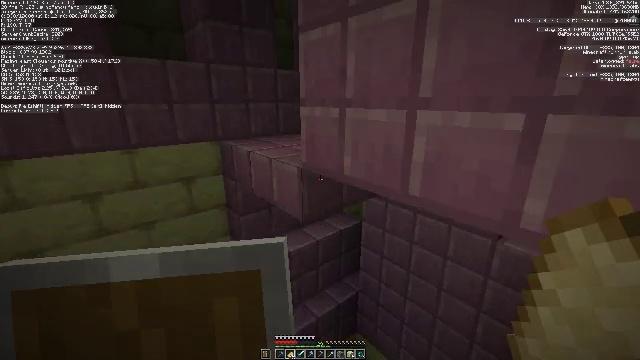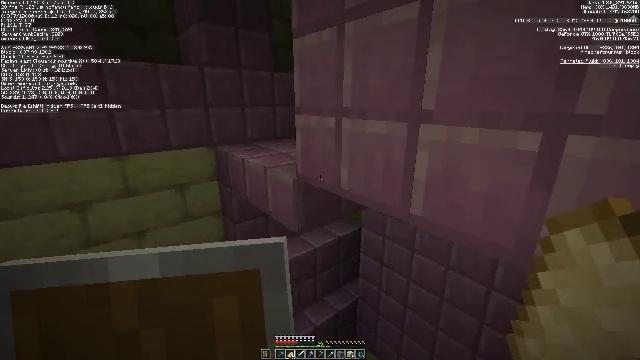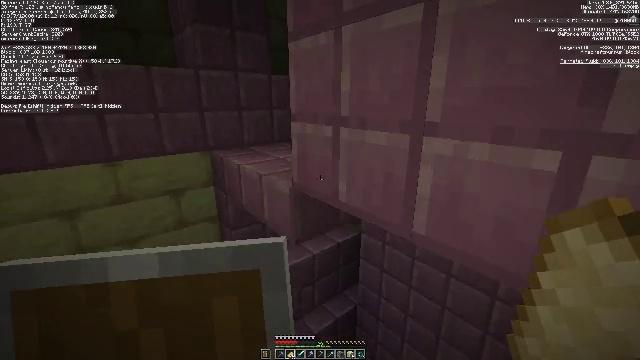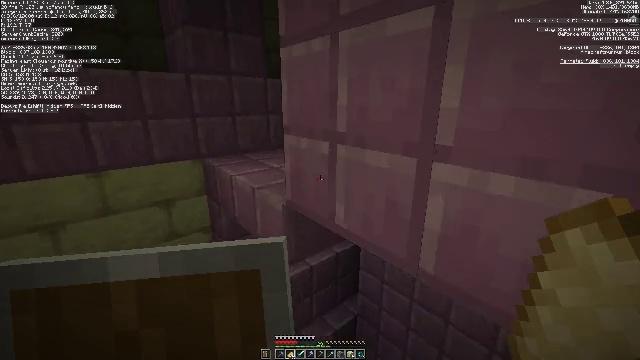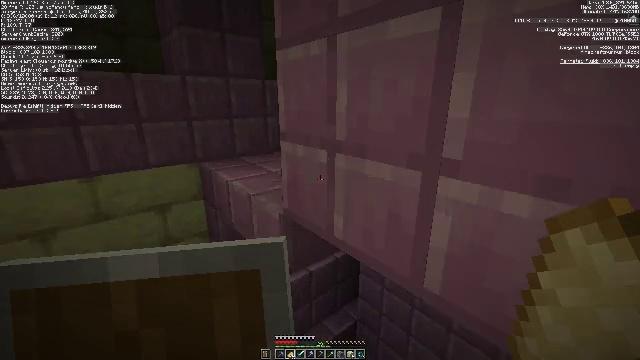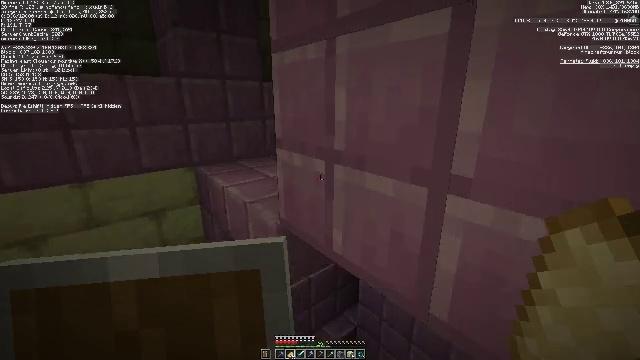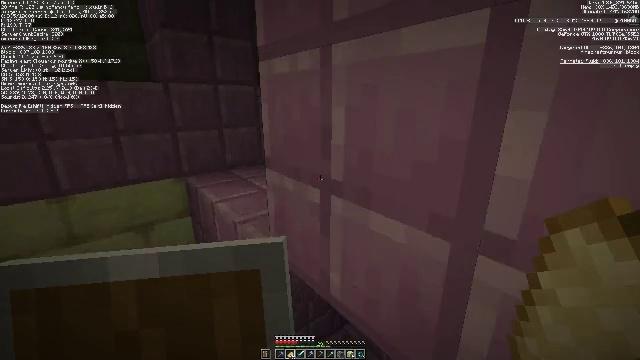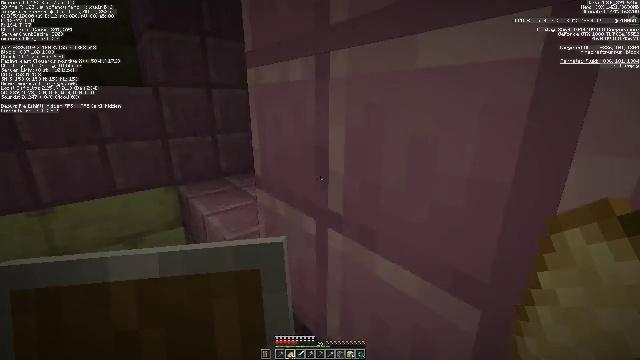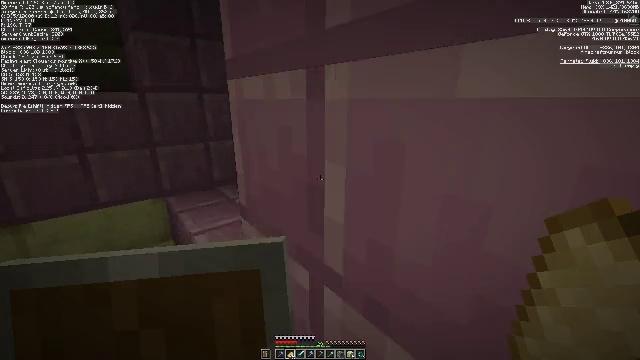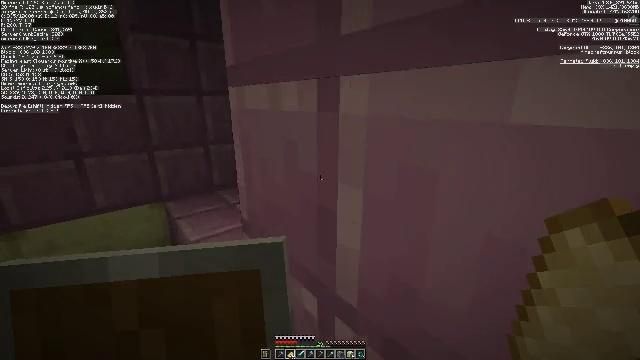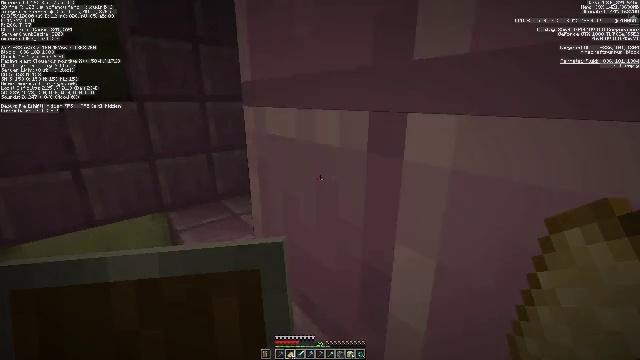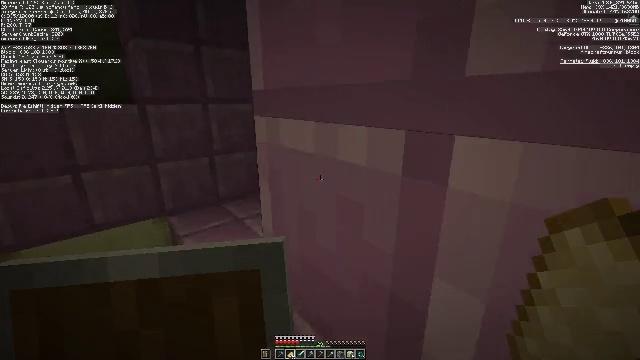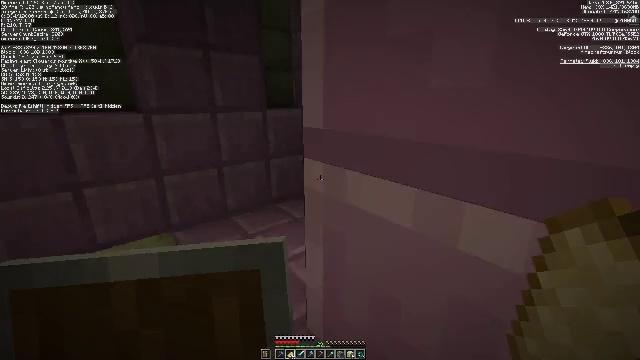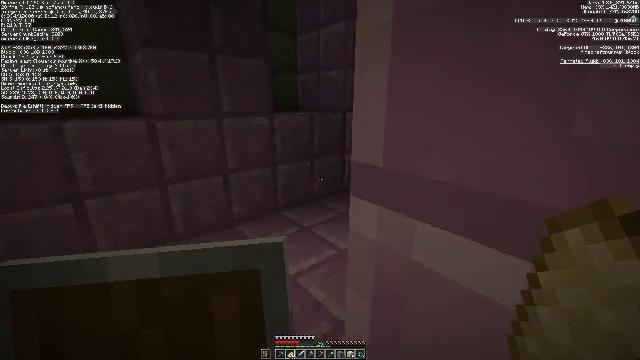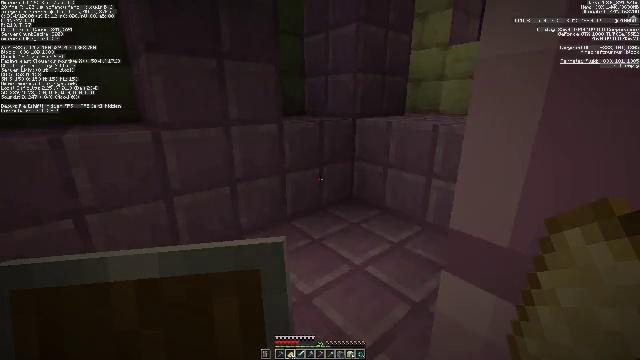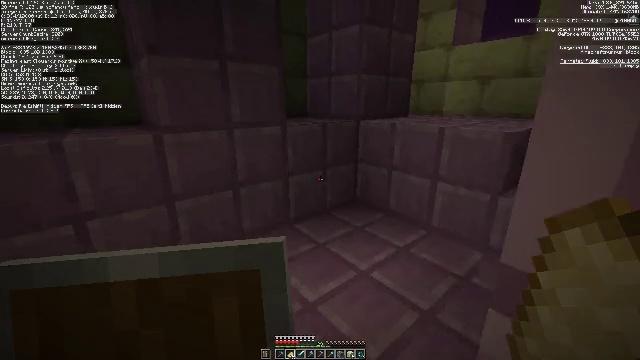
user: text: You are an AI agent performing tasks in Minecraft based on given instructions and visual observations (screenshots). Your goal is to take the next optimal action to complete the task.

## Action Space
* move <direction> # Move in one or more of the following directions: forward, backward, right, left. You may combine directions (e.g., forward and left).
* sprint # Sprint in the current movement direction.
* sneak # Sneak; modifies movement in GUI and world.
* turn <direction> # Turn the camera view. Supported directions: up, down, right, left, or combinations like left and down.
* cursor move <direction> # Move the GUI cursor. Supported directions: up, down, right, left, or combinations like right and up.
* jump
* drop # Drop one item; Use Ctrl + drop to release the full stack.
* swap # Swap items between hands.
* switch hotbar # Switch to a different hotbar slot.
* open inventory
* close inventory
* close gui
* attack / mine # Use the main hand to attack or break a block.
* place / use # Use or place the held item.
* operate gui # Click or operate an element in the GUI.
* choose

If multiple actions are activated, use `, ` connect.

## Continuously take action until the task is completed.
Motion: motion action
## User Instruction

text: Kill the shulker.
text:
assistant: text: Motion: move forward
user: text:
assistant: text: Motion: move forward
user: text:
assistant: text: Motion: move forward
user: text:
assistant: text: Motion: move forward
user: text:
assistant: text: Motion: move forward
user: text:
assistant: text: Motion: move forward
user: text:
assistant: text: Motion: move forward
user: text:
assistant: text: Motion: move forward
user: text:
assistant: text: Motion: move forward
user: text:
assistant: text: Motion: move forward
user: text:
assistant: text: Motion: move forward
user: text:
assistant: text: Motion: move forward
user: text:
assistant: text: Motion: move forward
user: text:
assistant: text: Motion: move forward
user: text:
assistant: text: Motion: move forward
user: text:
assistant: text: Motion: move forward
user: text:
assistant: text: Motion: move forward
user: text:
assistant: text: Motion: move forward
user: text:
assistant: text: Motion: move forward, turn right
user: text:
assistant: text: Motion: move forward, turn right and down
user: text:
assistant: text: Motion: move forward, turn right
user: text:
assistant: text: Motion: move forward, turn right
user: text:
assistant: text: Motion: move forward
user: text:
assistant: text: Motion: move forward
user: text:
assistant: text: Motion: move forward, turn right and down
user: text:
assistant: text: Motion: move forward, turn right and down
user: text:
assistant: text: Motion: move forward, turn right
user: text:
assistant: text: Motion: move forward, turn right
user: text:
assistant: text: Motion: move forward, turn right
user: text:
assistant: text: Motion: move forward, turn right